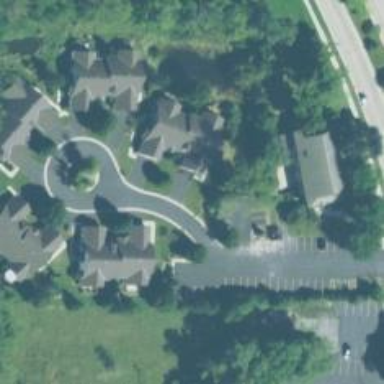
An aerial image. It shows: Condominium within residential area.